Question: Microsoft SQL Server Management Studio (SSMS) corrupts the display results and query window in both versions 2005 and 2008 as shown in the screenshot. It seems like the window drawing / re-drawing display system repeats the scroll bars and does not draw / re-draw the content areas. This occurs on Windows 7 x64 on both a 2-monitor setup on a workstation and on a laptop.
<URL>
A few add-ons such as Tabs Studio and a few screen capture utilities are in use, but the behavior persists even if these are disabled and/or unloaded and on reboot.
My question is if this is caused by something that is within my control and how the behavior may be fixed. In the meantime I am using Linqpad (wonderful) but we still need to use SSMS for a number of reasons and this is driving us nuts.
At least one other person has had this happen and has posted on MS's connect site, but it has not be resolved or address by MS as far as I can tell.

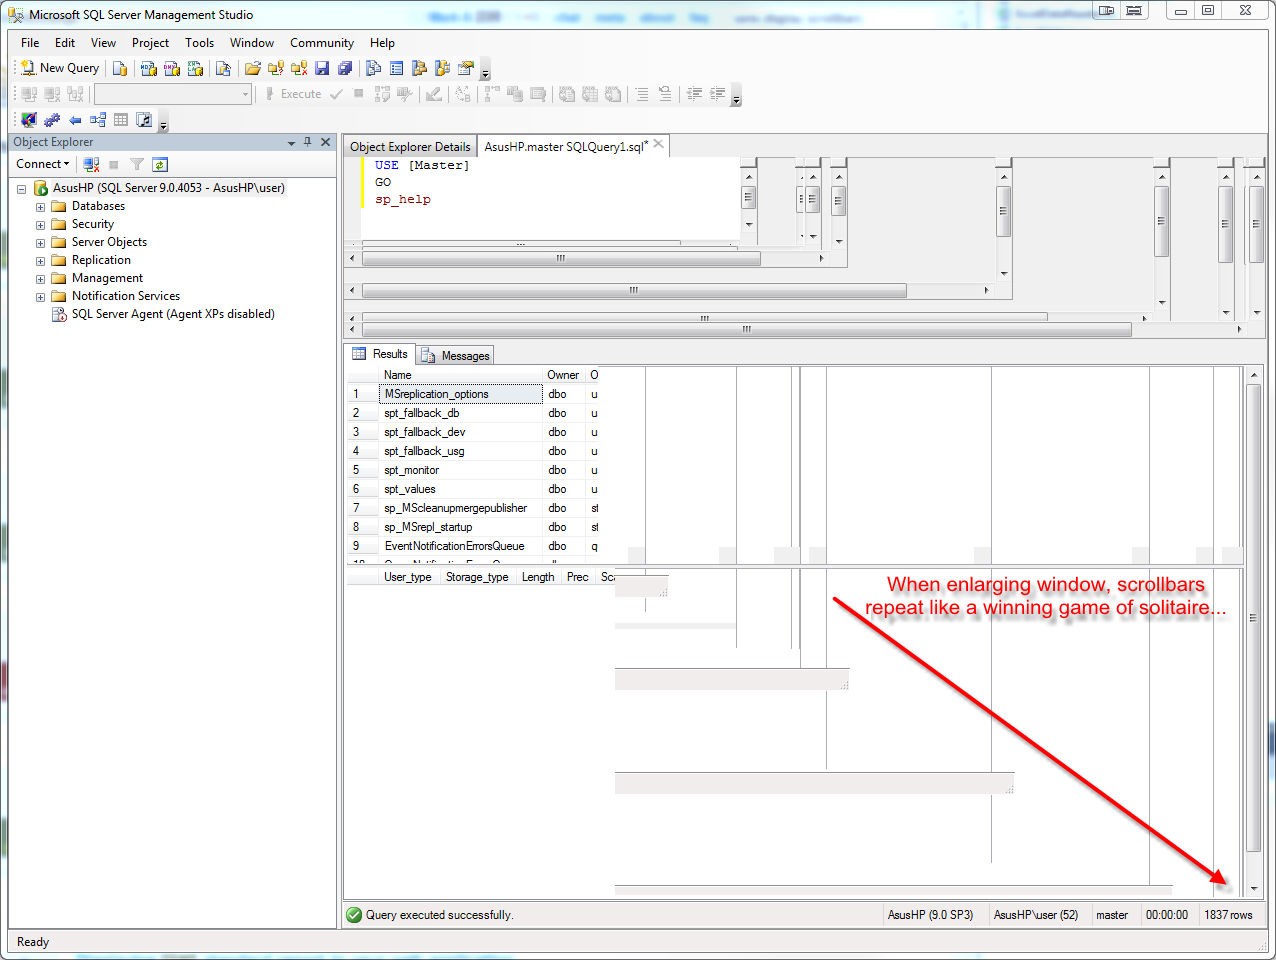
Answer: It's an identified bug in SSMS per <URL>
No workarounds have been identified.